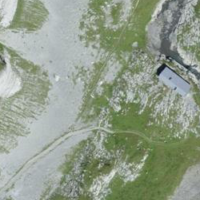
EUNIS habitat code: 26
Species observed at this site:
Phoenicurus ochruros